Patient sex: M
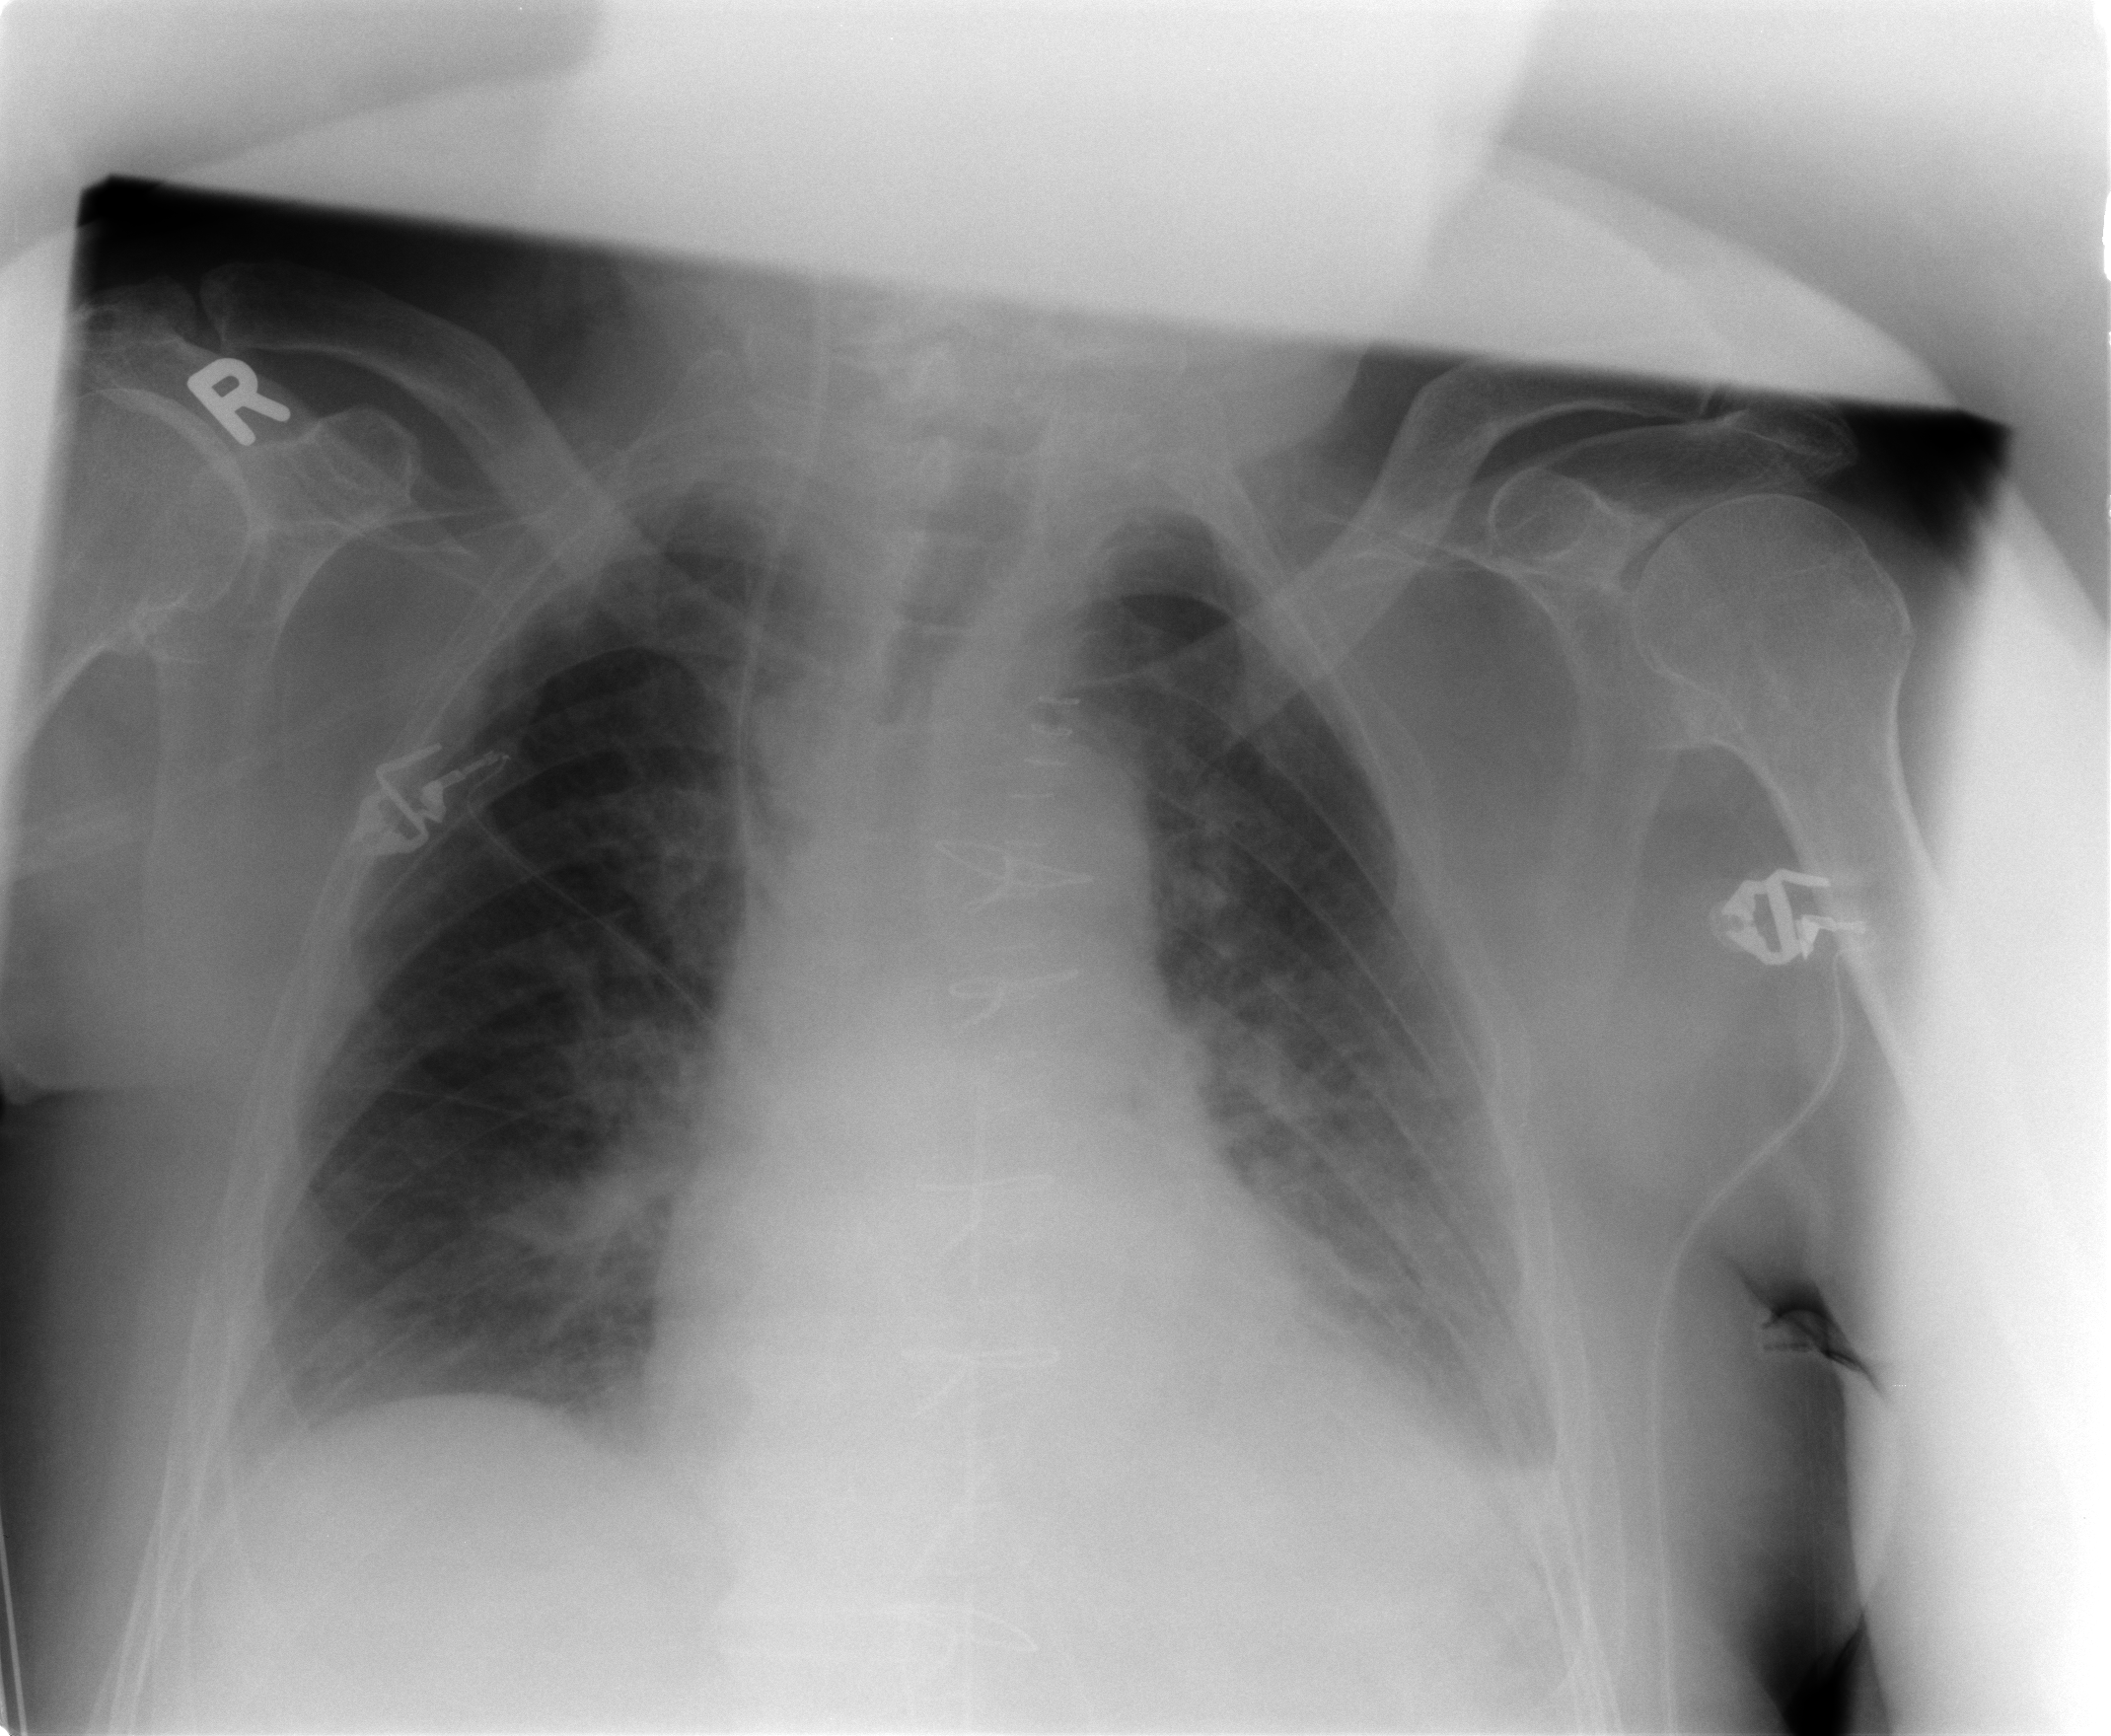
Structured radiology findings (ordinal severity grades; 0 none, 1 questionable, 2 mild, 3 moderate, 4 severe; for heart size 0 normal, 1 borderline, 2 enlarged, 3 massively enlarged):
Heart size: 2
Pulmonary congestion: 2
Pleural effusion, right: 1
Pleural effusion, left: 2
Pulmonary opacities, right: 0
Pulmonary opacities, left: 1
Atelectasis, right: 2
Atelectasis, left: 2